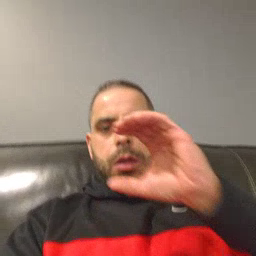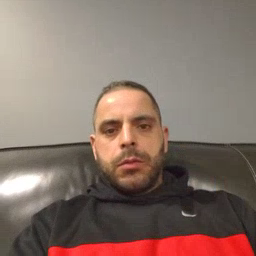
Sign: chocolate